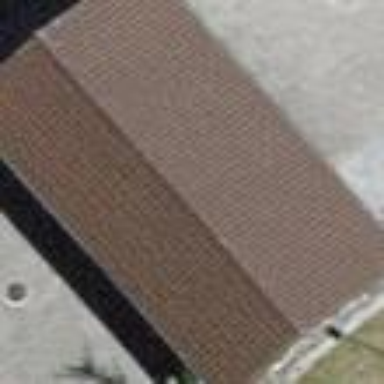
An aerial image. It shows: View of roof of building.